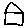
Label: house